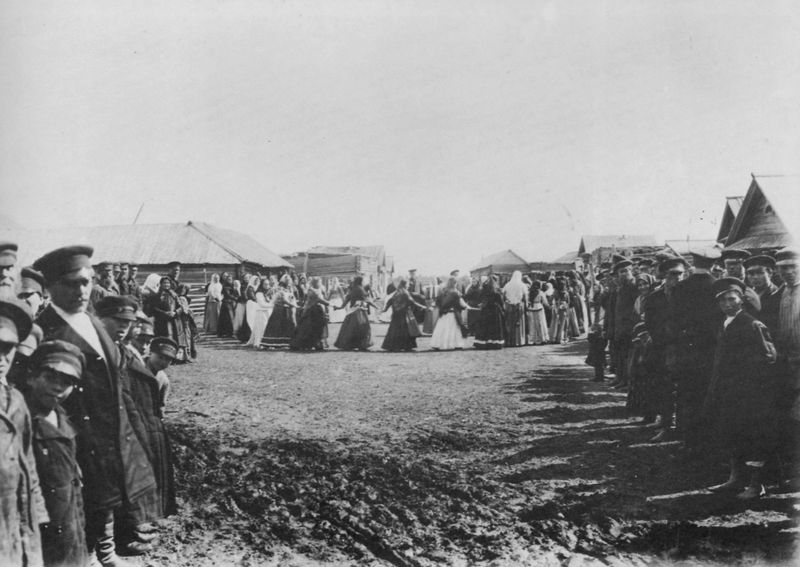
Titel: Russische Siedler in Sibirien um die Jahrhundertwende
Künstler: Russischer Photograph
Standort: Helsinki
Institution: Suomen Kansallismuseo
Schlagwörter: himmel, mann, schatten, weiß, frauen, menschen, frau, grau, holz, hut, hüte, kleid, kleider, licht, männer, schwarz, dach, haus, wiese, fest, menge, tanz, feier, feiern, mütze, mützen, arme, kragen, mensch, hände, erde, feld, horizont, häuser, hütte, boden, kind, musik, publikum, tanzen, kinder, kreis, pflaster, röcke, jungen, russland, afrika, dorf, dächer, giebel, hütten, soldaten, bretter, junge, foto, fotografie, photographie, hitler, zigeuner, schwarz-weiss, uniform, uniformen, mäntel, schlamm, photo, tracht, reigen, fotographie, nazi, baracke, historisch, lager, matsch, dokumentation, ringelreihen, volkstanz, nationalismus, baracken, dancing, atelier nadar, arbeitslager, blockhäuser, bodens, festival, ringelreihn, ringeltanz, ringtanz, schla